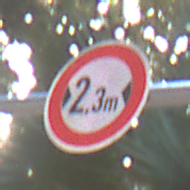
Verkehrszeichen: TatsaechlicheBreite2Komma3
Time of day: MorningAfternoon
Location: Outdoor (Suburban)
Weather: PartlyCloudy
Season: NotSpecified
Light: Natural